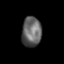
Tissue: skin
Cell type: Epithelial cells
Senescence score: 0.2711
Nuclear area (px): 580
Mean DAPI intensity: 100.614